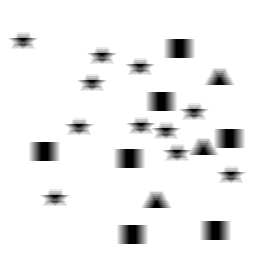
Squares: 7
Triangles: 3
Stars: 11
Total shapes: 21